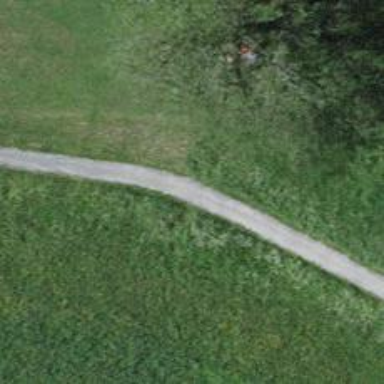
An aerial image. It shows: Path with fine gravel surface.